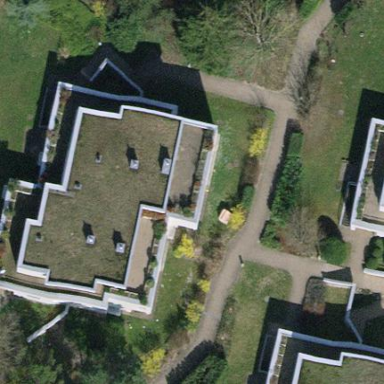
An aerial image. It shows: Image showing building with apartments.